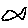
Label: fish